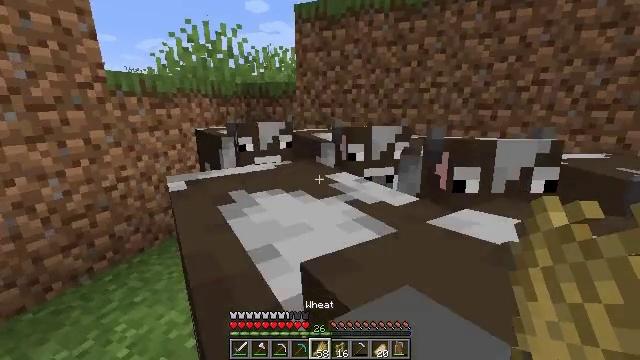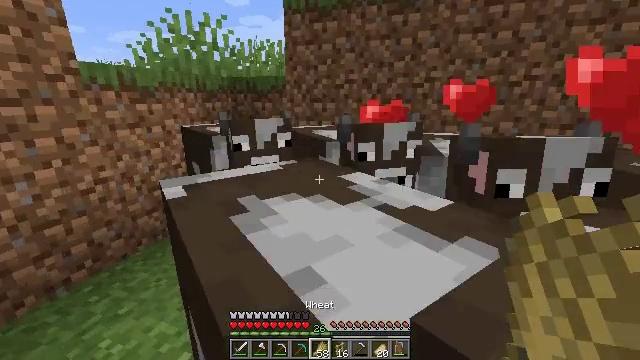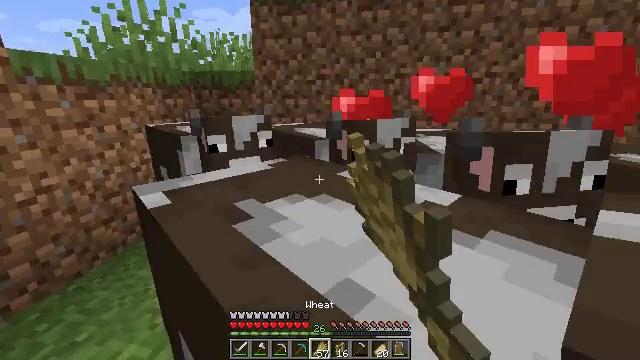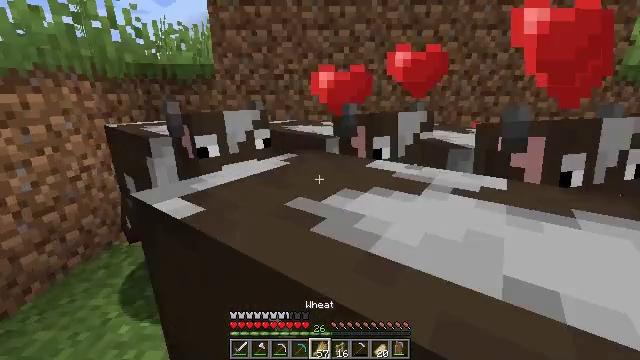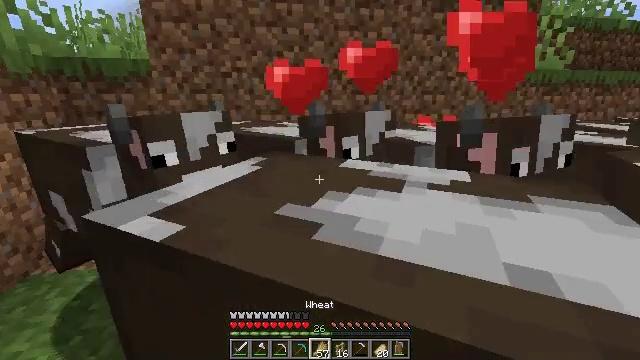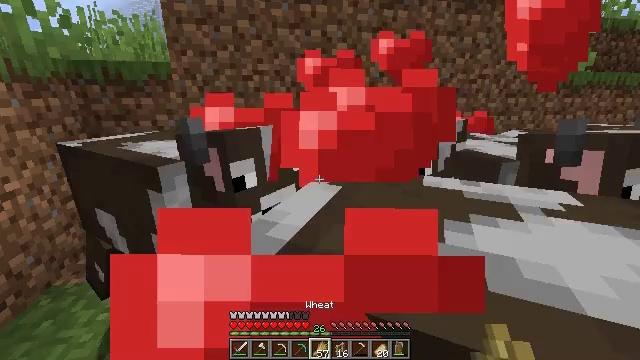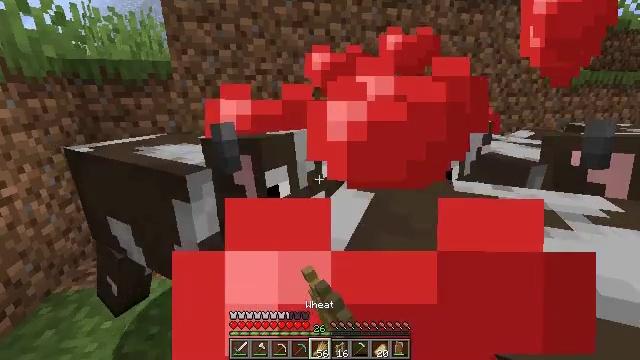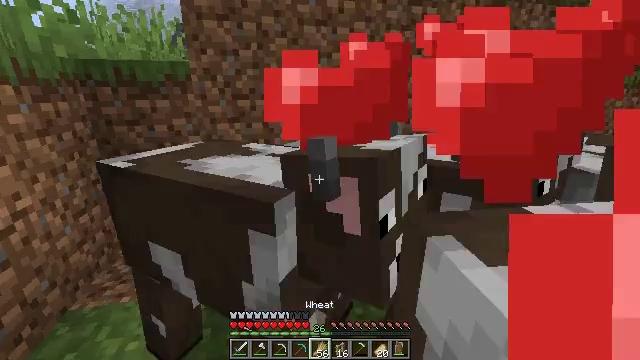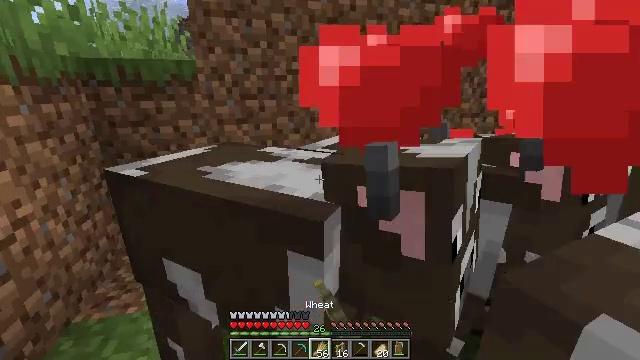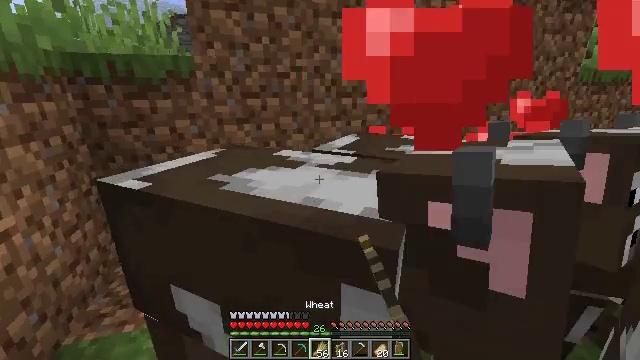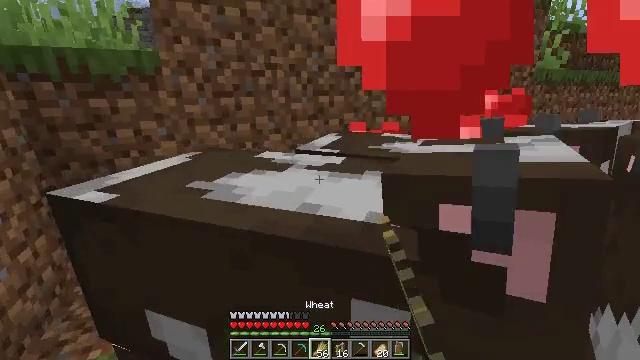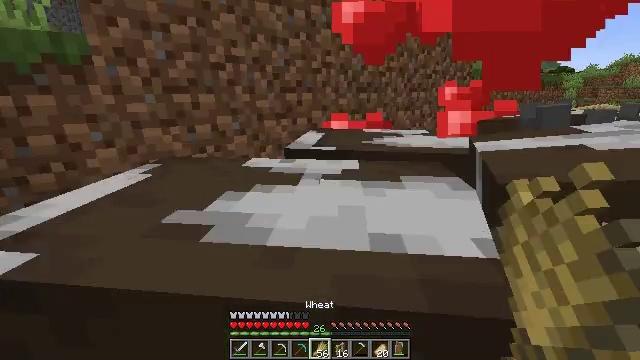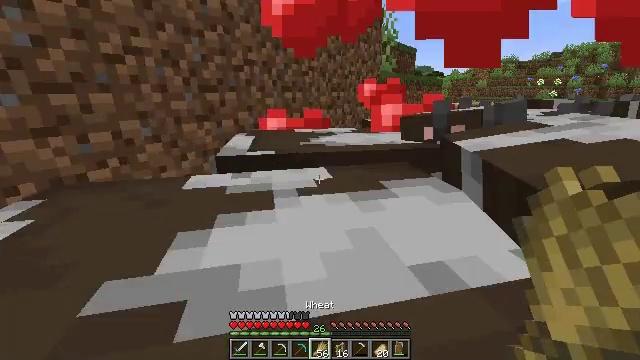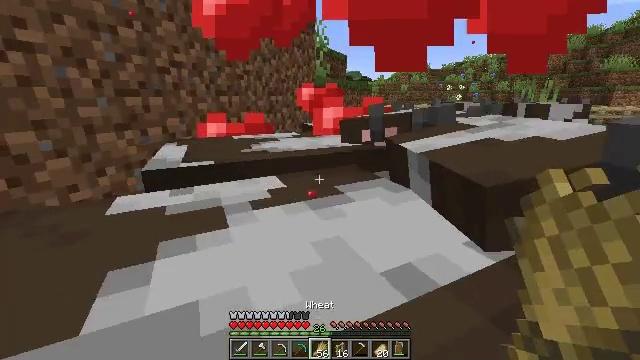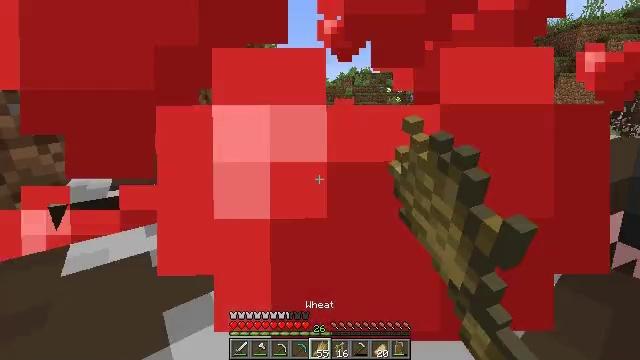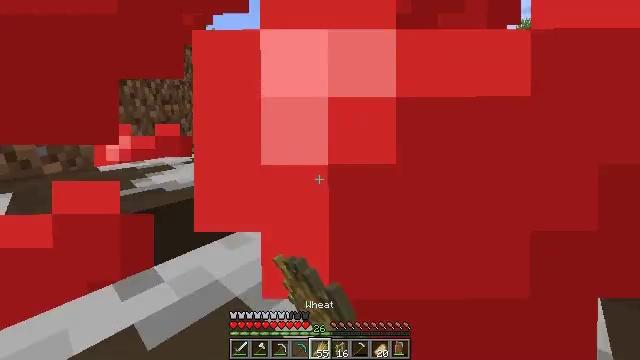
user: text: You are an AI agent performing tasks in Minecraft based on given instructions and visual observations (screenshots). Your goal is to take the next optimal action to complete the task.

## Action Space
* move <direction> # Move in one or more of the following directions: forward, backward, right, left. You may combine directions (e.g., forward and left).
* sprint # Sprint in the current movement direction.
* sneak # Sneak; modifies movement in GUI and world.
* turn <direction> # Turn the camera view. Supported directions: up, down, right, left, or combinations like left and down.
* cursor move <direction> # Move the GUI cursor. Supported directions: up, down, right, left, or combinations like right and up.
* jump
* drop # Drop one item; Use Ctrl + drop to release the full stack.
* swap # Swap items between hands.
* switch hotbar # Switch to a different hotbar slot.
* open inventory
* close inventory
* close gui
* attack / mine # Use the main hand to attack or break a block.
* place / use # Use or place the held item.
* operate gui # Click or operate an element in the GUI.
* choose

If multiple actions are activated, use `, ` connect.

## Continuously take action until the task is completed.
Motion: motion action
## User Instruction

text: Break the birch fence.
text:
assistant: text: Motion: move forward and move left, turn right, use / place
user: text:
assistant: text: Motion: move forward and move left, turn right, use / place
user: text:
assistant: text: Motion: move forward and move left, turn right, use / place
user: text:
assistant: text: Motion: move forward and move left, turn right, use / place
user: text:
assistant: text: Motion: move forward and move left, use / place
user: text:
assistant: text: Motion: move forward and move left, turn right, use / place
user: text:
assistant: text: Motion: move forward and move left, use / place
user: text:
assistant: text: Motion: move forward and move left, use / place
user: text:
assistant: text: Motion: move forward and move left, turn right, use / place
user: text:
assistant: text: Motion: move forward and move left, turn right, use / place
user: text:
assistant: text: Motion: move forward and move left, turn right, use / place
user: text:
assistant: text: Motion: move forward and move left, turn right, use / place
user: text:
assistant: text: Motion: move forward and move left, turn right, use / place
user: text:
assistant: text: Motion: move forward and move left, turn right, use / place
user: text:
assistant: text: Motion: move forward and move left, turn right, use / place
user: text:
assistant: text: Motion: move forward and move left, turn right, use / place
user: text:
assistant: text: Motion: move forward and move left, turn right, use / place
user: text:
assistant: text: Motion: move forward and move left, use / place
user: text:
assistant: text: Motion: move forward and move left, turn right, use / place
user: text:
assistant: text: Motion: move forward and move left, turn right, use / place
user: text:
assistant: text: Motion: move forward and move left, use / place
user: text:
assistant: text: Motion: move forward and move left, use / place
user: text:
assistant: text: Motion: move forward and move left, use / place
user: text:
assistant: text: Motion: move forward and move left, turn right, use / place
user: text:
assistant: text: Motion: move forward, turn right, use / place
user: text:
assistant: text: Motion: move forward, turn right, use / place
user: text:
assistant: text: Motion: move forward and move right, turn right, use / place
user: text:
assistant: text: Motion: move forward and move right, turn right, use / place
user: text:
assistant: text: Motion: move forward and move right, use / place
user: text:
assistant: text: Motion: move forward and move right, use / place